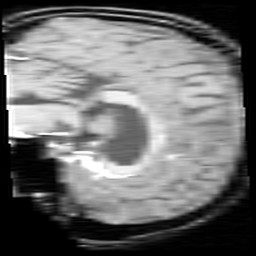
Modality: inplaneT1
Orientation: sagittal
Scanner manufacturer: ge
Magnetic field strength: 3 T
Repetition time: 0.3 s
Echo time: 0.003396 s